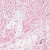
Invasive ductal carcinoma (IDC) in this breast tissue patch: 0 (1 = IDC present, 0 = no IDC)